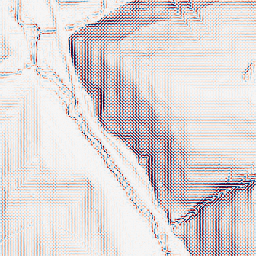
Category: wavelet
Decomposition family: wavelet_biorthogonal
Decomposition parameters: wavelet: bior1.3
level: 2
Upsampling method: quadratic
Upsampling parameters: scale: 2
Upsampling scale: 2